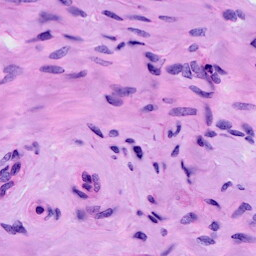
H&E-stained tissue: Cervix